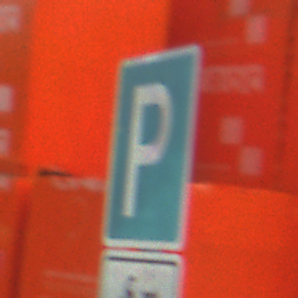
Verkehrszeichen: Parken
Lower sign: HinweisDurchSinnbild19
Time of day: MorningAfternoon
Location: Outdoor (Suburban)
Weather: PartlyCloudy
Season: NotSpecified
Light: Natural